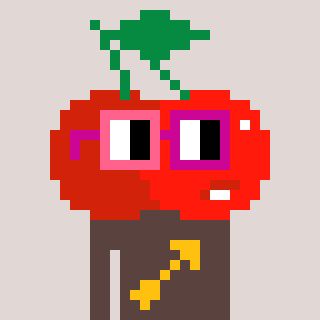
a pixel art character with square pink and red glasses, a cherry-shaped head and a darkbrown-colored body on a warm background